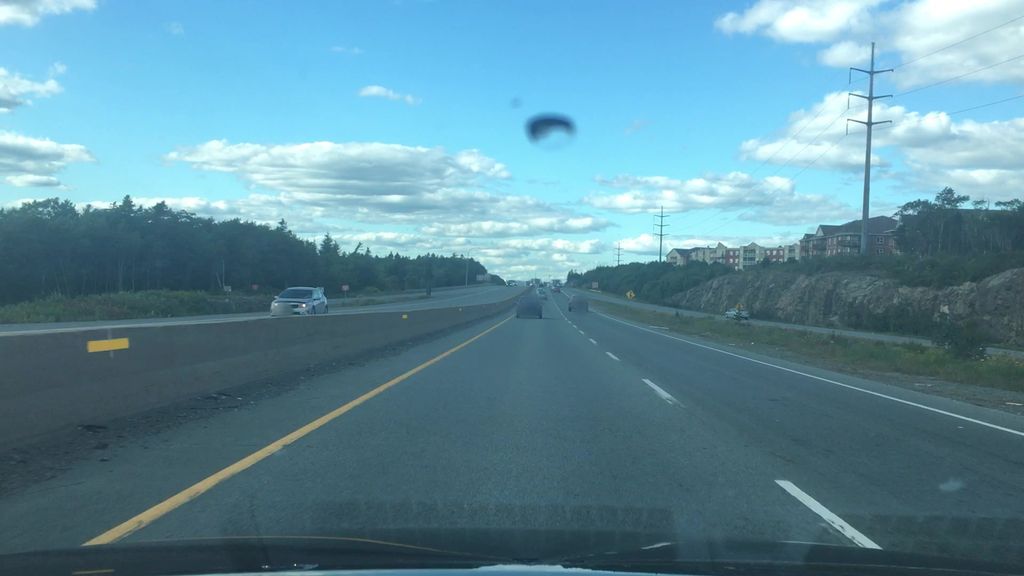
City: halifax